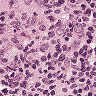
Metastatic tissue present: no